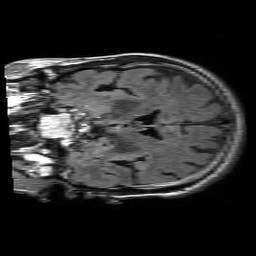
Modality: FLAIR
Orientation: coronal
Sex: male
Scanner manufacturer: philips
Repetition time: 11 s
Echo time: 0.125 s